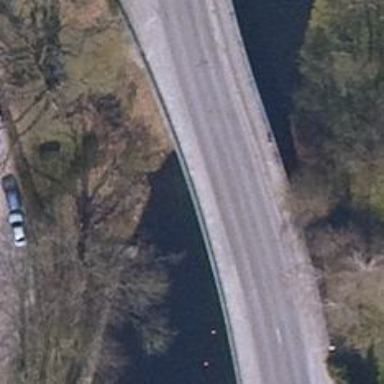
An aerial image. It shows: There is bridge in the image.